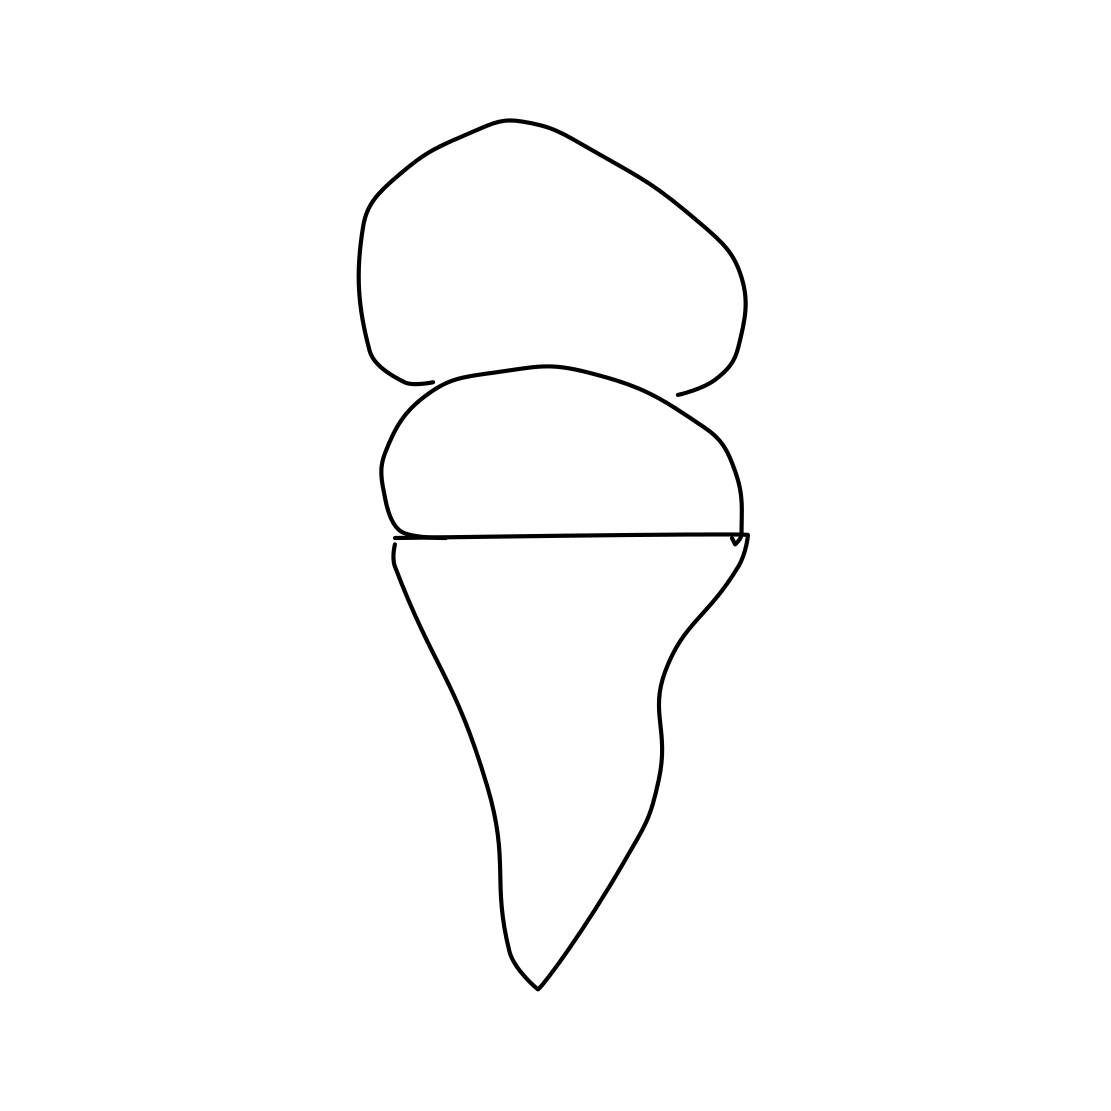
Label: ice-cream-cone